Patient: sex M, age 70
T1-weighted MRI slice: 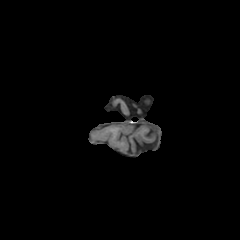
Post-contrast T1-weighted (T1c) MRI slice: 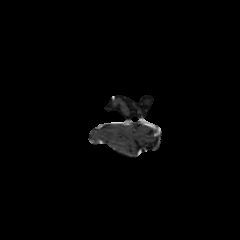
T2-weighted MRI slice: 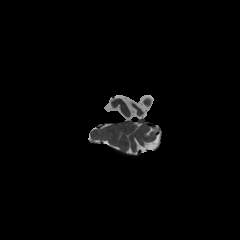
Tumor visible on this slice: no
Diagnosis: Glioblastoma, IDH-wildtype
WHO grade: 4